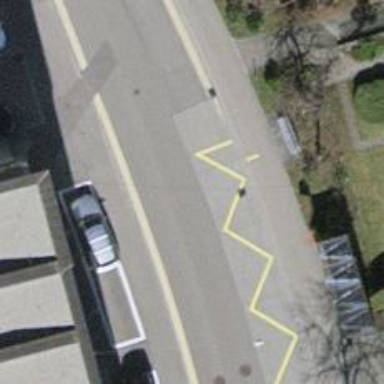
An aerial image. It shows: Trolleybus stop position for public transport.